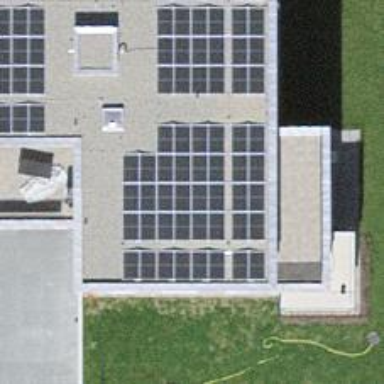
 consisting of solar photovoltaic panels."